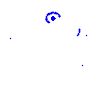
Particle: kaon